Question: I was trying to test my application on my device but I keep getting an error telling me
> Unfortunately my app had to close
I did a search and found <URL> I've followed the steps involved and edited my source look up path and it now resembles the following:

However, my program is still telling me it needs to close down. Is there anything else I need to do?
'''
09-05 15:31:56.695: D/OpenGLRenderer(3941): Enabling debug mode 0
09-05 15:39:30.157: E/InputEventReceiver(3941): Exception dispatching input event.
09-05 15:39:30.157: E/MessageQueue-JNI(3941): Exception in MessageQueue callback: handleReceiveCallback
09-05 15:39:30.217: E/MessageQueue-JNI(3941): android.content.ActivityNotFoundException: Unable to find explicit activity class {com.example.bletest/com.example.bletest.DeviceScanActivity}; have you declared this activity in your AndroidManifest.xml?
09-05 15:39:30.217: E/MessageQueue-JNI(3941): at android.app.Instrumentation.checkStartActivityResult(Instrumentation.java:1628)
09-05 15:39:30.217: E/MessageQueue-JNI(3941): at android.app.Instrumentation.execStartActivity(Instrumentation.java:1424)
09-05 15:39:30.217: E/MessageQueue-JNI(3941): at android.app.Activity.startActivityForResult(Activity.java:3390)
09-05 15:39:30.217: E/MessageQueue-JNI(3941): at android.app.Activity.startActivityForResult(Activity.java:3351)
09-05 15:39:30.217: E/MessageQueue-JNI(3941): at android.app.Activity.startActivity(Activity.java:3587)
09-05 15:39:30.217: E/MessageQueue-JNI(3941): at android.app.Activity.startActivity(Activity.java:3555)
09-05 15:39:30.217: E/MessageQueue-JNI(3941): at com.example.bletest.MainActivity$1.onTouch(MainActivity.java:43)
09-05 15:39:30.217: E/MessageQueue-JNI(3941): at android.view.View.dispatchTouchEvent(View.java:7379)
09-05 15:39:30.217: E/MessageQueue-JNI(3941): at android.view.ViewGroup.dispatchTransformedTouchEvent(ViewGroup.java:2211)
09-05 15:39:30.217: E/MessageQueue-JNI(3941): at android.view.ViewGroup.dispatchTouchEvent(ViewGroup.java:1954)
09-05 15:39:30.217: E/MessageQueue-JNI(3941): at android.view.ViewGroup.dispatchTransformedTouchEvent(ViewGroup.java:2211)
09-05 15:39:30.217: E/MessageQueue-JNI(3941): at android.view.ViewGroup.dispatchTouchEvent(ViewGroup.java:1954)
09-05 15:39:30.217: E/MessageQueue-JNI(3941): at android.view.ViewGroup.dispatchTransformedTouchEvent(ViewGroup.java:2211)
09-05 15:39:30.217: E/MessageQueue-JNI(3941): at android.view.ViewGroup.dispatchTouchEvent(ViewGroup.java:1954)
09-05 15:39:30.217: E/MessageQueue-JNI(3941): at android.view.ViewGroup.dispatchTransformedTouchEvent(ViewGroup.java:2211)
09-05 15:39:30.217: E/MessageQueue-JNI(3941): at android.view.ViewGroup.dispatchTouchEvent(ViewGroup.java:1954)
09-05 15:39:30.217: E/MessageQueue-JNI(3941): at com.android.internal.policy.impl.PhoneWindow$DecorView.superDispatchTouchEvent(PhoneWindow.java:1966)
09-05 15:39:30.217: E/MessageQueue-JNI(3941): at com.android.internal.policy.impl.PhoneWindow.superDispatchTouchEvent(PhoneWindow.java:1418)
09-05 15:39:30.217: E/MessageQueue-JNI(3941): at android.app.Activity.dispatchTouchEvent(Activity.java:2424)
09-05 15:39:30.217: E/MessageQueue-JNI(3941): at com.android.internal.policy.impl.PhoneWindow$DecorView.dispatchTouchEvent(PhoneWindow.java:1914)
09-05 15:39:30.217: E/MessageQueue-JNI(3941): at android.view.View.dispatchPointerEvent(View.java:7564)
09-05 15:39:30.217: E/MessageQueue-JNI(3941): at android.view.ViewRootImpl$ViewPostImeInputStage.processPointerEvent(ViewRootImpl.java:3883)
09-05 15:39:30.217: E/MessageQueue-JNI(3941): at android.view.ViewRootImpl$ViewPostImeInputStage.onProcess(ViewRootImpl.java:3778)
09-05 15:39:30.217: E/MessageQueue-JNI(3941): at android.view.ViewRootImpl$InputStage.deliver(ViewRootImpl.java:3379)
09-05 15:39:30.217: E/MessageQueue-JNI(3941): at android.view.ViewRootImpl$InputStage.onDeliverToNext(ViewRootImpl.java:3429)
09-05 15:39:30.217: E/MessageQueue-JNI(3941): at android.view.ViewRootImpl$InputStage.forward(ViewRootImpl.java:3398)
09-05 15:39:30.217: E/MessageQueue-JNI(3941): at android.view.ViewRootImpl$AsyncInputStage.forward(ViewRootImpl.java:3483)
09-05 15:39:30.217: E/MessageQueue-JNI(3941): at android.view.ViewRootImpl$InputStage.apply(ViewRootImpl.java:3406)
09-05 15:39:30.217: E/MessageQueue-JNI(3941): at android.view.ViewRootImpl$AsyncInputStage.apply(ViewRootImpl.java:3540)
09-05 15:39:30.217: E/MessageQueue-JNI(3941): at android.view.ViewRootImpl$InputStage.deliver(ViewRootImpl.java:3379)
09-05 15:39:30.217: E/MessageQueue-JNI(3941): at android.view.ViewRootImpl$InputStage.onDeliverToNext(ViewRootImpl.java:3429)
09-05 15:39:30.217: E/MessageQueue-JNI(3941): at android.view.ViewRootImpl$InputStage.forward(ViewRootImpl.java:3398)
09-05 15:39:30.217: E/MessageQueue-JNI(3941): at android.view.ViewRootImpl$InputStage.apply(ViewRootImpl.java:3406)
09-05 15:39:30.217: E/MessageQueue-JNI(3941): at android.view.ViewRootImpl$InputStage.deliver(ViewRootImpl.java:3379)
09-05 15:39:30.217: E/MessageQueue-JNI(3941): at android.view.ViewRootImpl.deliverInputEvent(ViewRootImpl.java:5419)
09-05 15:39:30.217: E/MessageQueue-JNI(3941): at android.view.ViewRootImpl.doProcessInputEvents(ViewRootImpl.java:5399)
09-05 15:39:30.217: E/MessageQueue-JNI(3941): at android.view.ViewRootImpl.enqueueInputEvent(ViewRootImpl.java:5370)
09-05 15:39:30.217: E/MessageQueue-JNI(3941): at android.view.ViewRootImpl$WindowInputEventReceiver.onInputEvent(ViewRootImpl.java:5493)
09-05 15:39:30.217: E/MessageQueue-JNI(3941): at android.view.InputEventReceiver.dispatchInputEvent(InputEventReceiver.java:182)
09-05 15:39:30.217: E/MessageQueue-JNI(3941): at android.os.MessageQueue.nativePollOnce(Native Method)
09-05 15:39:30.217: E/MessageQueue-JNI(3941): at android.os.MessageQueue.next(MessageQueue.java:132)
09-05 15:39:30.217: E/MessageQueue-JNI(3941): at android.os.Looper.loop(Looper.java:124)
09-05 15:39:30.217: E/MessageQueue-JNI(3941): at android.app.ActivityThread.main(ActivityThread.java:5103)
09-05 15:39:30.217: E/MessageQueue-JNI(3941): at java.lang.reflect.Method.invokeNative(Native Method)
09-05 15:39:30.217: E/MessageQueue-JNI(3941): at java.lang.reflect.Method.invoke(Method.java:525)
09-05 15:39:30.217: E/MessageQueue-JNI(3941): at com.android.internal.os.ZygoteInit$MethodAndArgsCaller.run(ZygoteInit.java:737)
09-05 15:39:30.217: E/MessageQueue-JNI(3941): at com.android.internal.os.ZygoteInit.main(ZygoteInit.java:553)
09-05 15:39:30.217: E/MessageQueue-JNI(3941): at dalvik.system.NativeStart.main(Native Method)
09-05 15:42:49.682: D/AndroidRuntime(3941): Shutting down VM
09-05 15:42:49.682: W/dalvikvm(3941): threadid=1: thread exiting with uncaught exception (group=0x41573700)
09-05 15:42:49.752: E/AndroidRuntime(3941): FATAL EXCEPTION: main
09-05 15:42:49.752: E/AndroidRuntime(3941): android.content.ActivityNotFoundException: Unable to find explicit activity class {com.example.bletest/com.example.bletest.DeviceScanActivity}; have you declared this activity in your AndroidManifest.xml?
09-05 15:42:49.752: E/AndroidRuntime(3941): at android.app.Instrumentation.checkStartActivityResult(Instrumentation.java:1628)
09-05 15:42:49.752: E/AndroidRuntime(3941): at android.app.Instrumentation.execStartActivity(Instrumentation.java:1424)
09-05 15:42:49.752: E/AndroidRuntime(3941): at android.app.Activity.startActivityForResult(Activity.java:3390)
09-05 15:42:49.752: E/AndroidRuntime(3941): at android.app.Activity.startActivityForResult(Activity.java:3351)
09-05 15:42:49.752: E/AndroidRuntime(3941): at android.app.Activity.startActivity(Activity.java:3587)
09-05 15:42:49.752: E/AndroidRuntime(3941): at android.app.Activity.startActivity(Activity.java:3555)
09-05 15:42:49.752: E/AndroidRuntime(3941): at com.example.bletest.MainActivity$1.onTouch(MainActivity.java:43)
09-05 15:42:49.752: E/AndroidRuntime(3941): at android.view.View.dispatchTouchEvent(View.java:7379)
09-05 15:42:49.752: E/AndroidRuntime(3941): at android.view.ViewGroup.dispatchTransformedTouchEvent(ViewGroup.java:2211)
09-05 15:42:49.752: E/AndroidRuntime(3941): at android.view.ViewGroup.dispatchTouchEvent(ViewGroup.java:1954)
09-05 15:42:49.752: E/AndroidRuntime(3941): at android.view.ViewGroup.dispatchTransformedTouchEvent(ViewGroup.java:2211)
09-05 15:42:49.752: E/AndroidRuntime(3941): at android.view.ViewGroup.dispatchTouchEvent(ViewGroup.java:1954)
09-05 15:42:49.752: E/AndroidRuntime(3941): at android.view.ViewGroup.dispatchTransformedTouchEvent(ViewGroup.java:2211)
09-05 15:42:49.752: E/AndroidRuntime(3941): at android.view.ViewGroup.dispatchTouchEvent(ViewGroup.java:1954)
09-05 15:42:49.752: E/AndroidRuntime(3941): at android.view.ViewGroup.dispatchTransformedTouchEvent(ViewGroup.java:2211)
09-05 15:42:49.752: E/AndroidRuntime(3941): at android.view.ViewGroup.dispatchTouchEvent(ViewGroup.java:1954)
09-05 15:42:49.752: E/AndroidRuntime(3941): at com.android.internal.policy.impl.PhoneWindow$DecorView.superDispatchTouchEvent(PhoneWindow.java:1966)
09-05 15:42:49.752: E/AndroidRuntime(3941): at com.android.internal.policy.impl.PhoneWindow.superDispatchTouchEvent(PhoneWindow.java:1418)
09-05 15:42:49.752: E/AndroidRuntime(3941): at android.app.Activity.dispatchTouchEvent(Activity.java:2424)
09-05 15:42:49.752: E/AndroidRuntime(3941): at com.android.internal.policy.impl.PhoneWindow$DecorView.dispatchTouchEvent(PhoneWindow.java:1914)
09-05 15:42:49.752: E/AndroidRuntime(3941): at android.view.View.dispatchPointerEvent(View.java:7564)
09-05 15:42:49.752: E/AndroidRuntime(3941): at android.view.ViewRootImpl$ViewPostImeInputStage.processPointerEvent(ViewRootImpl.java:3883)
09-05 15:42:49.752: E/AndroidRuntime(3941): at android.view.ViewRootImpl$ViewPostImeInputStage.onProcess(ViewRootImpl.java:3778)
09-05 15:42:49.752: E/AndroidRuntime(3941): at android.view.ViewRootImpl$InputStage.deliver(ViewRootImpl.java:3379)
09-05 15:42:49.752: E/AndroidRuntime(3941): at android.view.ViewRootImpl$InputStage.onDeliverToNext(ViewRootImpl.java:3429)
09-05 15:42:49.752: E/AndroidRuntime(3941): at android.view.ViewRootImpl$InputStage.forward(ViewRootImpl.java:3398)
09-05 15:42:49.752: E/AndroidRuntime(3941): at android.view.ViewRootImpl$AsyncInputStage.forward(ViewRootImpl.java:3483)
09-05 15:42:49.752: E/AndroidRuntime(3941): at android.view.ViewRootImpl$InputStage.apply(ViewRootImpl.java:3406)
09-05 15:42:49.752: E/AndroidRuntime(3941): at android.view.ViewRootImpl$AsyncInputStage.apply(ViewRootImpl.java:3540)
09-05 15:42:49.752: E/AndroidRuntime(3941): at android.view.ViewRootImpl$InputStage.deliver(ViewRootImpl.java:3379)
09-05 15:42:49.752: E/AndroidRuntime(3941): at android.view.ViewRootImpl$InputStage.onDeliverToNext(ViewRootImpl.java:3429)
09-05 15:42:49.752: E/AndroidRuntime(3941): at android.view.ViewRootImpl$InputStage.forward(ViewRootImpl.java:3398)
09-05 15:42:49.752: E/AndroidRuntime(3941): at android.view.ViewRootImpl$InputStage.apply(ViewRootImpl.java:3406)
09-05 15:42:49.752: E/AndroidRuntime(3941): at android.view.ViewRootImpl$InputStage.deliver(ViewRootImpl.java:3379)
09-05 15:42:49.752: E/AndroidRuntime(3941): at android.view.ViewRootImpl.deliverInputEvent(ViewRootImpl.java:5419)
09-05 15:42:49.752: E/AndroidRuntime(3941): at android.view.ViewRootImpl.doProcessInputEvents(ViewRootImpl.java:5399)
09-05 15:42:49.752: E/AndroidRuntime(3941): at android.view.ViewRootImpl.enqueueInputEvent(ViewRootImpl.java:5370)
09-05 15:42:49.752: E/AndroidRuntime(3941): at android.view.ViewRootImpl$WindowInputEventReceiver.onInputEvent(ViewRootImpl.java:5493)
09-05 15:42:49.752: E/AndroidRuntime(3941): at android.view.InputEventReceiver.dispatchInputEvent(InputEventReceiver.java:182)
09-05 15:42:49.752: E/AndroidRuntime(3941): at android.os.MessageQueue.nativePollOnce(Native Method)
09-05 15:42:49.752: E/AndroidRuntime(3941): at android.os.MessageQueue.next(MessageQueue.java:132)
09-05 15:42:49.752: E/AndroidRuntime(3941): at android.os.Looper.loop(Looper.java:124)
09-05 15:42:49.752: E/AndroidRuntime(3941): at android.app.ActivityThread.main(ActivityThread.java:5103)
09-05 15:42:49.752: E/AndroidRuntime(3941): at java.lang.reflect.Method.invokeNative(Native Method)
09-05 15:42:49.752: E/AndroidRuntime(3941): at java.lang.reflect.Method.invoke(Method.java:525)
09-05 15:42:49.752: E/AndroidRuntime(3941): at com.android.internal.os.ZygoteInit$MethodAndArgsCaller.run(ZygoteInit.java:737)
09-05 15:42:49.752: E/AndroidRuntime(3941): at com.android.internal.os.ZygoteInit.main(ZygoteInit.java:553)
09-05 15:42:49.752: E/AndroidRuntime(3941): at dalvik.system.NativeStart.main(Native Method)
09-05 15:43:21.983: I/System.out(4215): Sending WAIT chunk
09-05 15:43:21.983: W/ActivityThread(4215): Application com.example.bletest is waiting for the debugger on port 8100...
09-05 15:43:21.993: I/dalvikvm(4215): Debugger is active
09-05 15:43:22.183: I/System.out(4215): Debugger has connected
09-05 15:43:22.183: I/System.out(4215): waiting for debugger to settle...
09-05 15:43:22.384: I/System.out(4215): waiting for debugger to settle...
09-05 15:43:22.584: I/System.out(4215): waiting for debugger to settle...
09-05 15:43:22.784: I/System.out(4215): waiting for debugger to settle...
09-05 15:43:22.994: I/System.out(4215): waiting for debugger to settle...
09-05 15:43:23.194: I/System.out(4215): waiting for debugger to settle...
09-05 15:43:23.395: I/System.out(4215): waiting for debugger to settle...
09-05 15:43:23.595: I/System.out(4215): debugger has settled (1477)
09-05 15:43:24.946: D/dalvikvm(4215): threadid=1: still suspended after undo (sc=1 dc=1)
09-05 15:44:00.411: D/libEGL(4215): loaded /system/lib/egl/libEGL_adreno200.so
09-05 15:44:00.411: D/libEGL(4215): loaded /system/lib/egl/libGLESv1_CM_adreno200.so
09-05 15:44:00.421: D/libEGL(4215): loaded /system/lib/egl/libGLESv2_adreno200.so
09-05 15:44:00.431: I/Adreno200-EGL(4215): <qeglDrvAPI_eglInitialize:265>: EGL 1.4 QUALCOMM Build: Iabe52cfaeae4c5fab1acacfe6f056ba15fa93274
09-05 15:44:00.461: D/OpenGLRenderer(4215): Enabling debug mode 0
'
'''
Manifest xml
'''
<?xml version="1.0" encoding="utf-8"?>
'''
'''
<application
android:allowBackup="true"
android:icon="@drawable/ic_launcher"
android:label="@string/app_name"
android:theme="@style/AppTheme" >
<activity android:name="com.example.example.DeviceScanActivity" />
<activity
android:name="com.example.bletest.MainActivity"
android:label="@string/app_name" >
<intent-filter>
<action android:name="android.intent.action.MAIN" />
<category android:name="android.intent.category.LAUNCHER" />
</intent-filter>
</activity>
</application>
'''
MainActivity.java
'''
package com.example.bletest;
'''
import android.app.Activity;
import android.content.Intent;
import android.os.Bundle;
import android.view.Menu;
import android.view.MotionEvent;
import android.view.View;
import android.view.View.OnTouchListener;
import android.widget.Button;
public class MainActivity extends Activity {
Button aButton;
'''
@Override
protected void onCreate(Bundle savedInstanceState) {
super.onCreate(savedInstanceState);
setContentView(R.layout.activity_main);
addListeners();
}
@Override
public boolean onCreateOptionsMenu(Menu menu) {
// Inflate the menu; this adds items to the action bar if it is present.
getMenuInflater().inflate(R.menu.main, menu);
return true;
}
private void addListeners() {
Button btnCallMethod = (Button) this.findViewById(R.id.btnCallMethod);
// CALL METHOD BUTTON
btnCallMethod.setOnTouchListener(new OnTouchListener() {
@Override
public boolean onTouch(View v, MotionEvent event) {
if (event.getAction() == MotionEvent.ACTION_UP) {
Intent intent = new Intent(getApplicationContext(), DeviceScanActivity.class);
startActivity(intent); // start the DeciveScanActivity
}
return false;
}
});
}
'''
}
DeviceScanAcitivity.java the class and code I'm trying to impliment:
'''
package com.example.bletest;
'''
import android.annotation.TargetApi;
import android.app.ListActivity;
import android.bluetooth.BluetoothAdapter;
import android.bluetooth.BluetoothDevice;
import android.bluetooth.BluetoothManager;
import android.content.Context;
import android.os.Bundle;
import android.os.Handler;
import android.widget.ArrayAdapter;
@TargetApi(18)
public class DeviceScanActivity extends ListActivity {
'''
private Handler mHandler;
// Stops scanning after 10 seconds.
private static final long SCAN_PERIOD = 10000;
private ArrayAdapter<Object> list;
protected void OnCreate(Bundle savedInstanceState){
super.onCreate(savedInstanceState);
Bundle b = getIntent().getExtras();
int key = b.getInt("yourKey");
switch(key)
{
case 1: // call method here
list = new ArrayAdapter<Object>(getApplicationContext(),
android.R.layout.simple_list_item_1);
setListAdapter(list);
scanLeDevice(true);
}
}
@TargetApi(18)
public void scanLeDevice(final boolean enable) {
list.add("Scanning...");
final BluetoothAdapter adapter = getBluetoothAdapter();
if (enable) {
// Stops scanning after a pre-defined scan period.
mHandler.postDelayed(new Runnable() {
@Override
public void run() {
// mBluetoothAdapter.stopLeScan(mLeScanCallback);
adapter.stopLeScan(callback);
list.clear();
}
}, SCAN_PERIOD);
adapter.startLeScan(callback);
} else {
adapter.stopLeScan(callback);
}
}
@TargetApi(18)
private BluetoothAdapter getBluetoothAdapter()
{
BluetoothManager manager = (BluetoothManager) getSystemService(Context.BLUETOOTH_SERVICE);
return manager.getAdapter();
}
private final BluetoothAdapter.LeScanCallback callback = new BluetoothAdapter.LeScanCallback()
{
@Override
public void onLeScan(final BluetoothDevice device, int rssi, byte[] scanRecord) {
// TODO Auto-generated method stub
{
list.add("found: " + device);
runOnUiThread(new Runnable(){
@Override
public void run()
{
list.add(device);
list.notifyDataSetChanged();
}
});
}
}
};
'''
}
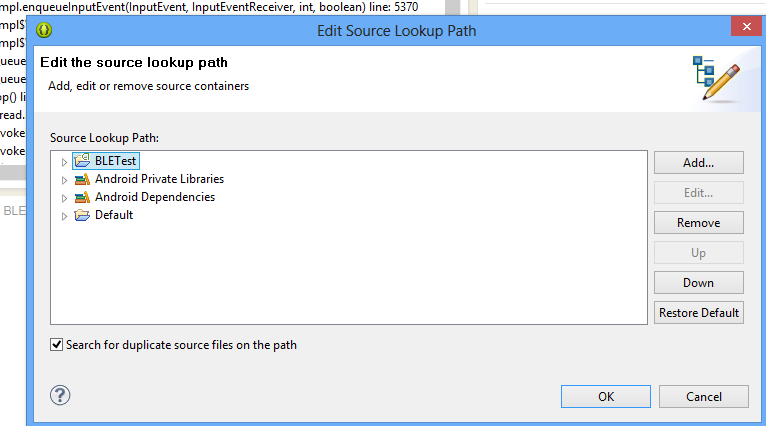
Answer: change below line in manifest
'''
<activity android:name="com.example.example.DeviceScanActivity" />
'''
with this
'''
<activity android:name="com.example.bletest.DeviceScanActivity" />
'''
and it will work like a charm :)
P.S:- error is in your activity path/location in name.